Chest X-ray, AP view. Patient: 58 years old, sex F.
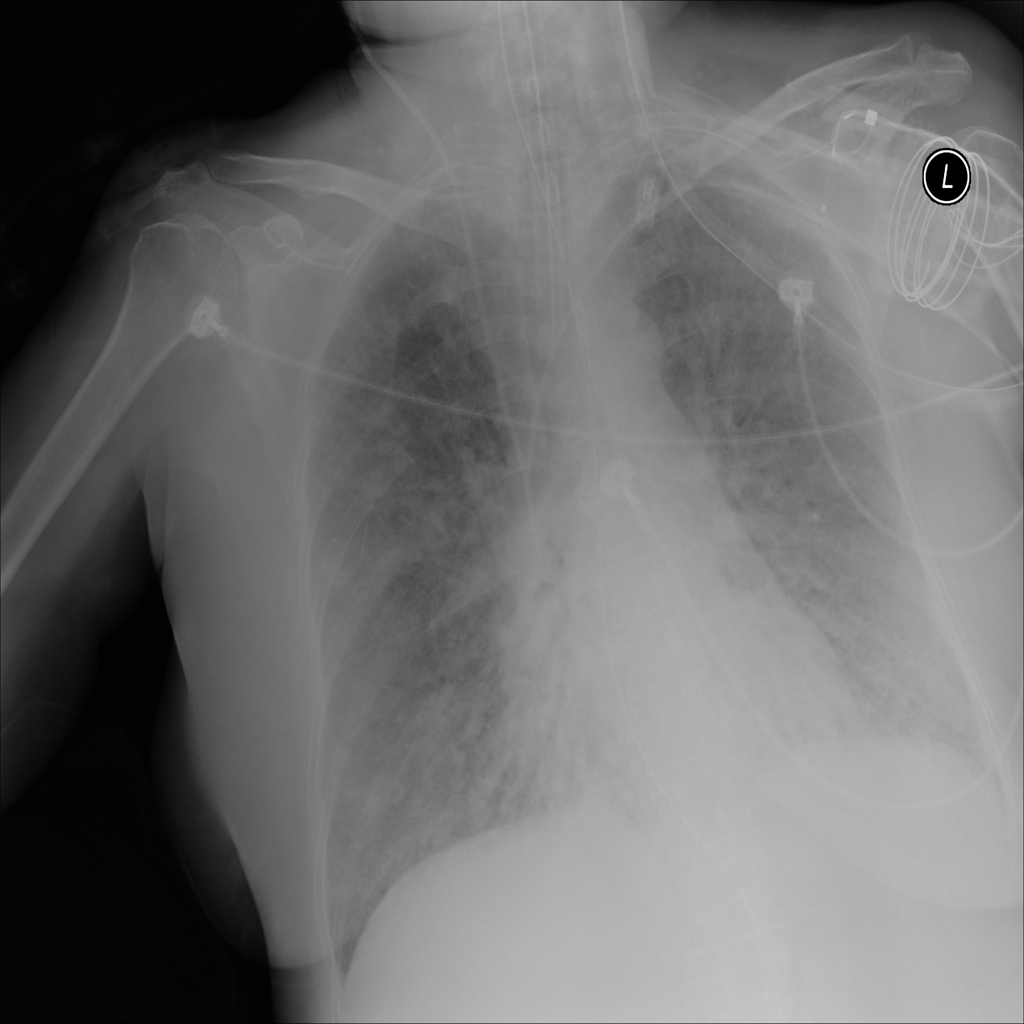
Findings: Infiltration